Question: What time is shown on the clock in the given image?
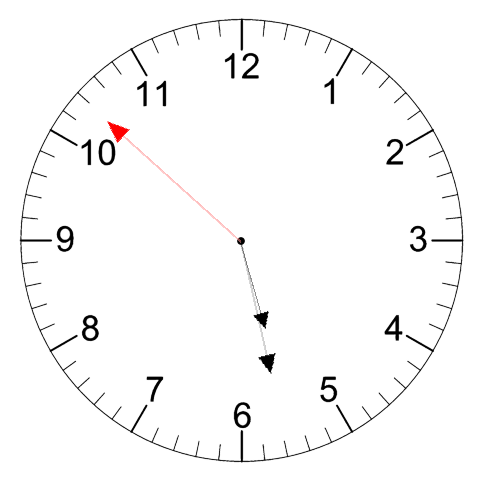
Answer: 05:27:52